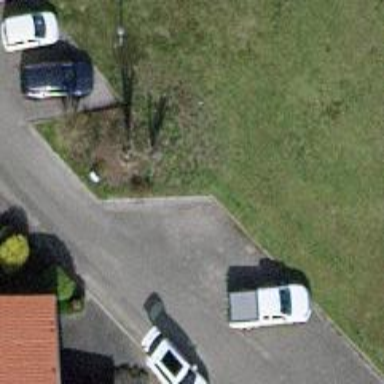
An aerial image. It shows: Street-side parking lot with asphalt surface.